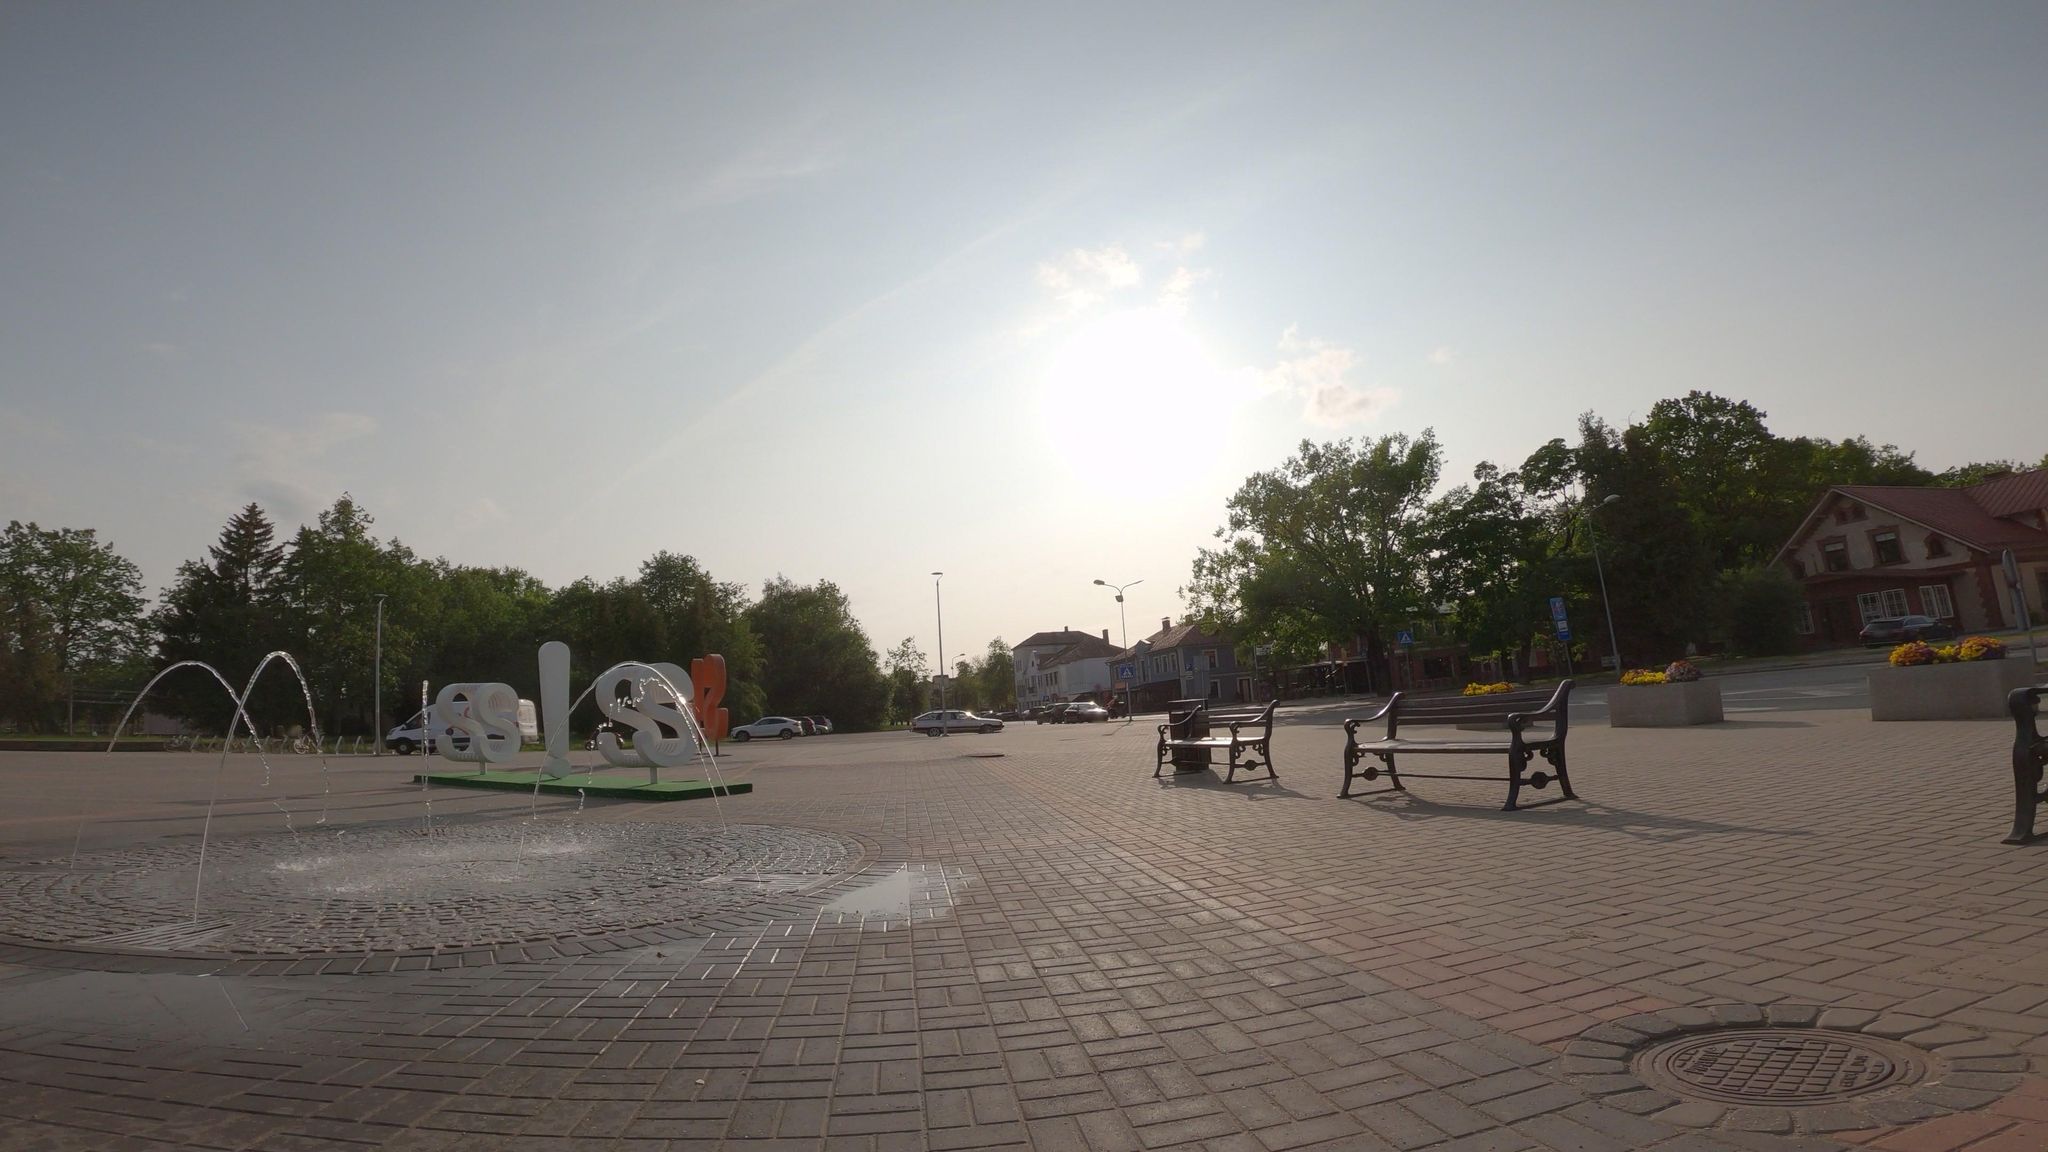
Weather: clear
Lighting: day
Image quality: good
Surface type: walking surface
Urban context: rural cluster
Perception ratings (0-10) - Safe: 5.09, Lively: 3.07, Beautiful: 3.68, Boring: 6.34, Depressing: 3.42, Wealthy: 6.35